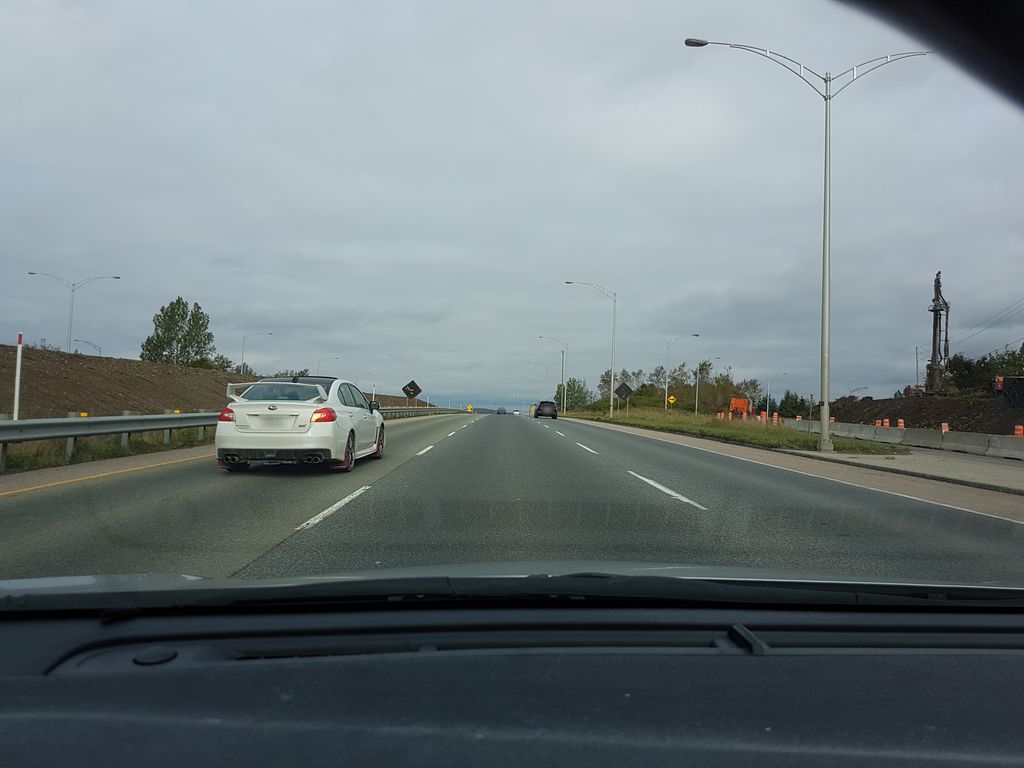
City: quebec_city